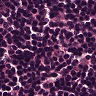
Metastatic tissue present: no